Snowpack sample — Loveland Pass, Silver Plume, Colorado, USA (12/14/25, 10:50 AM MST)
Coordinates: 39.664, -105.882
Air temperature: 36 °F
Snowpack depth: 67 cm
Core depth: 30 cm
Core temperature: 42.8 °F
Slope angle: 6°, slope face: 326°
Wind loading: low
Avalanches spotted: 0
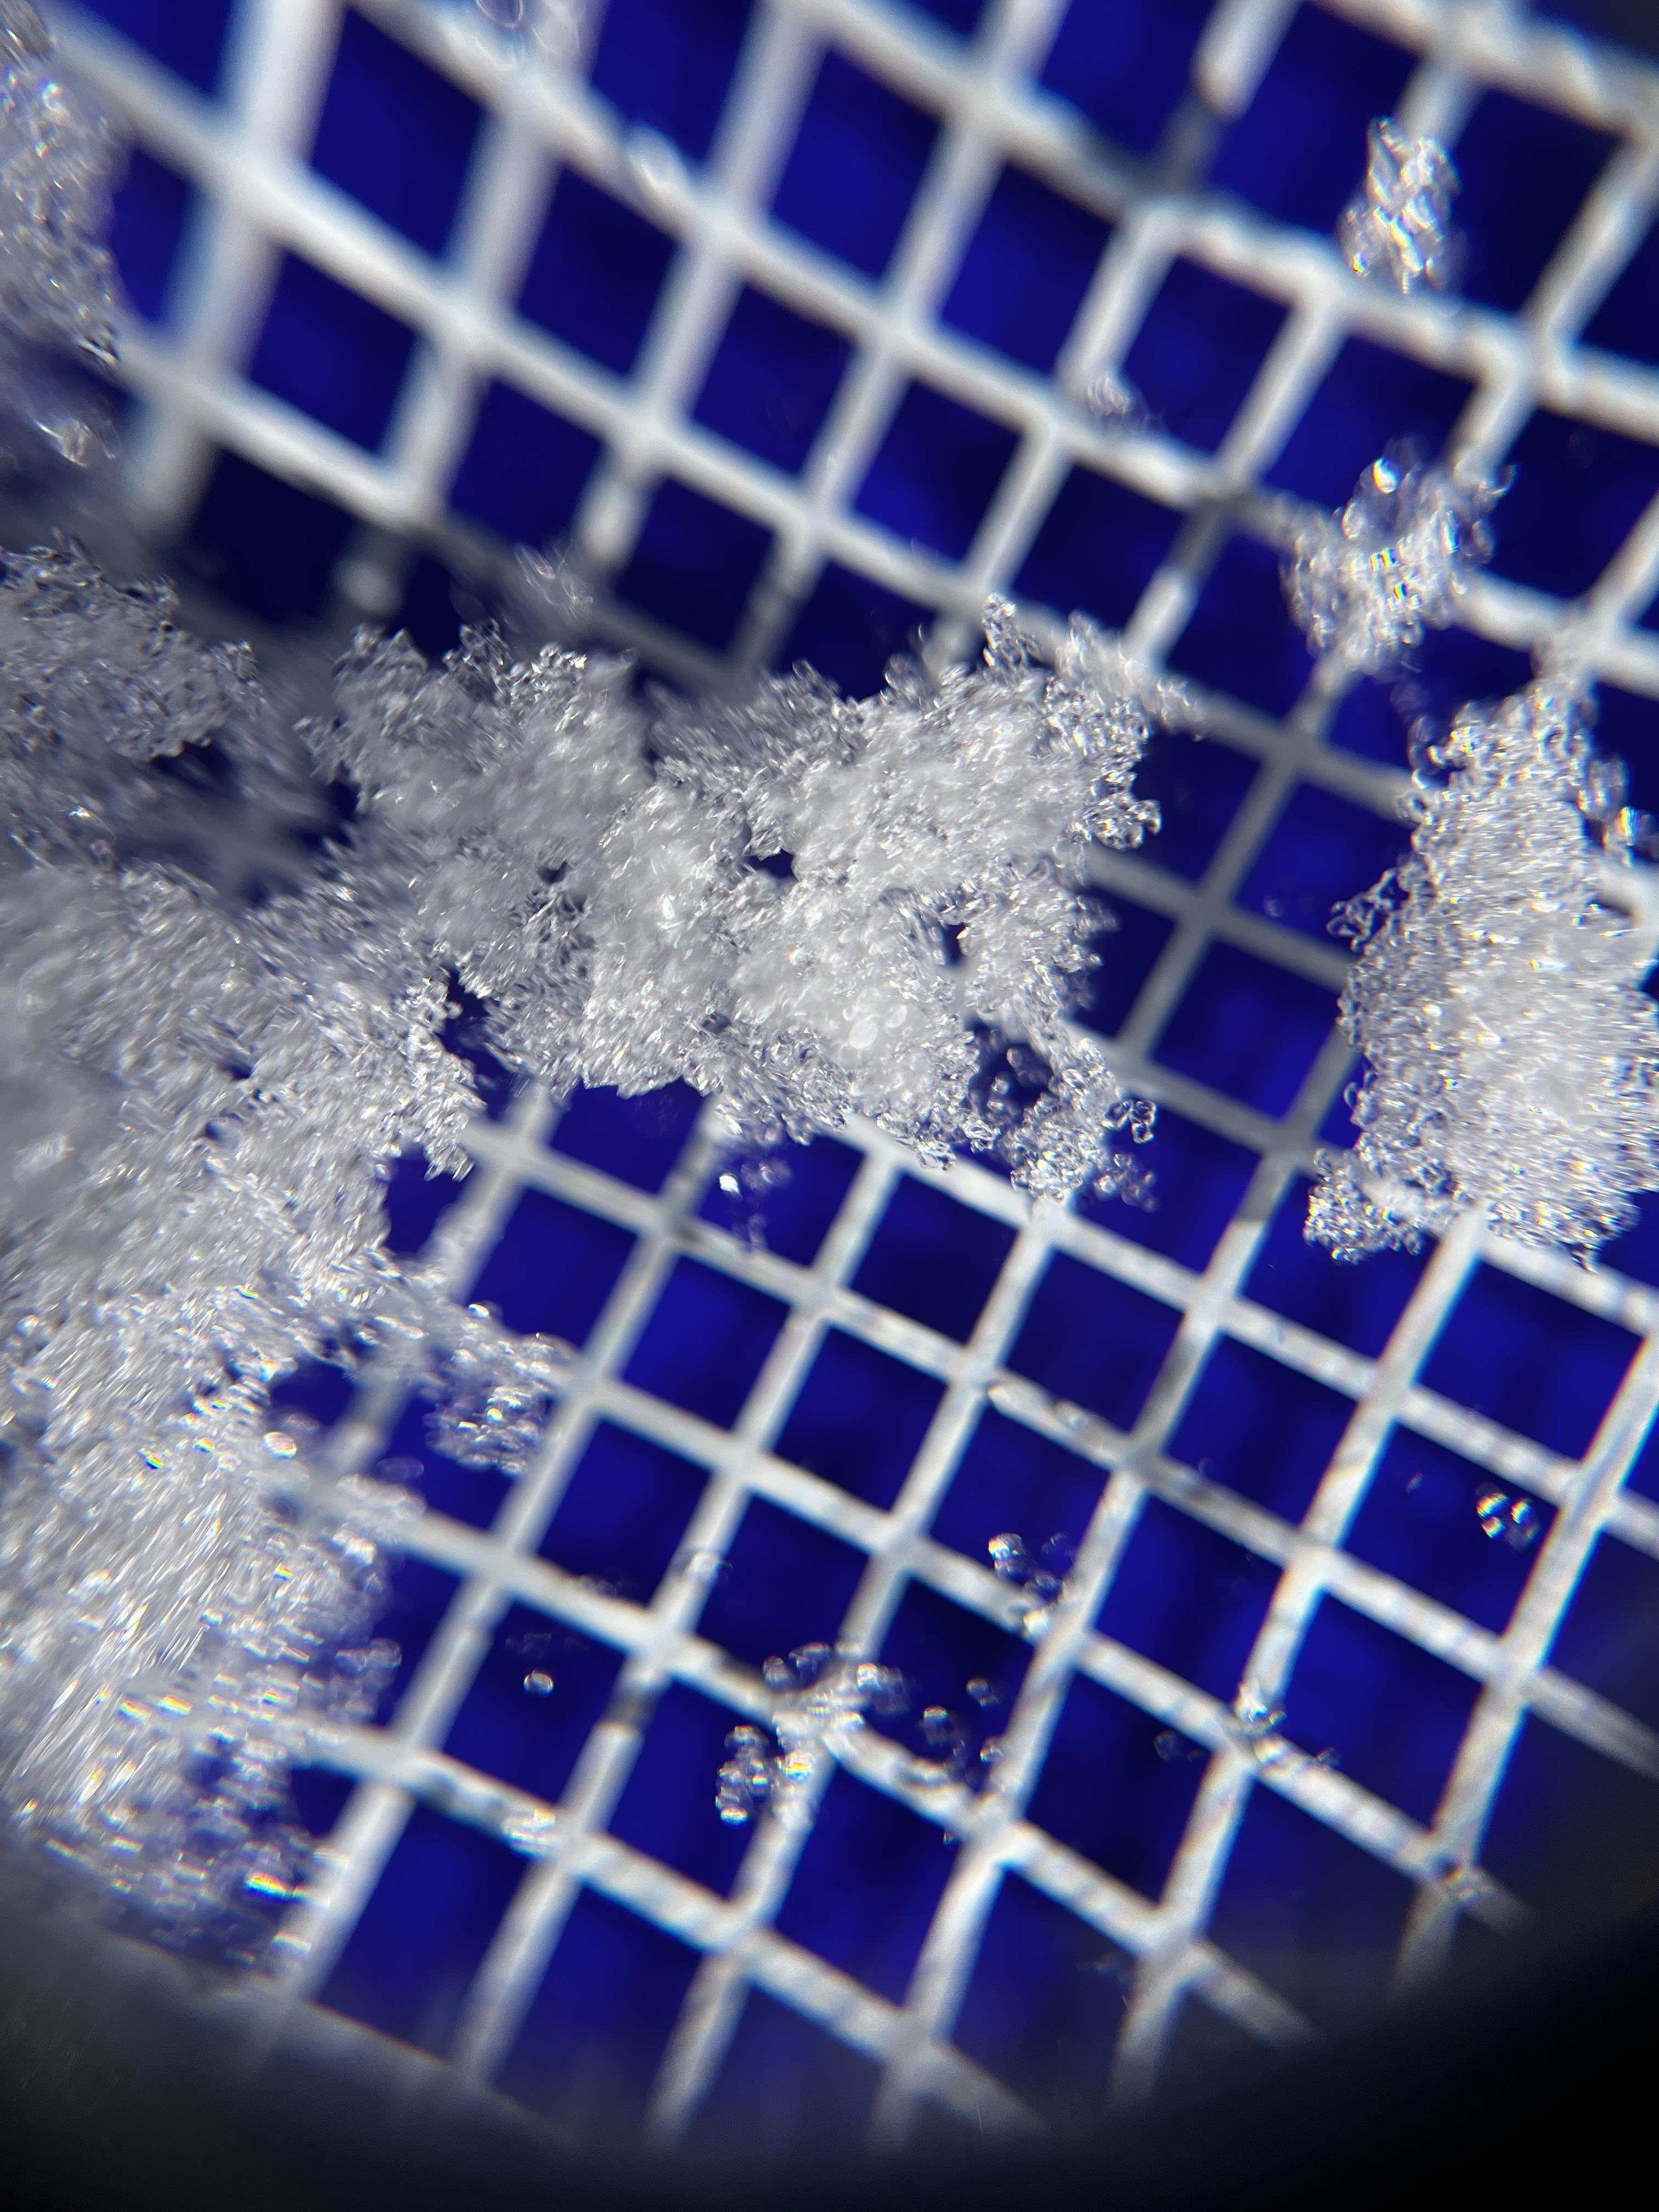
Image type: magnified_profile
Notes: No avalanches spotted, very late start to the season with minimal snowpack